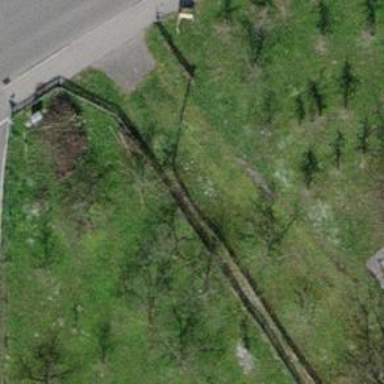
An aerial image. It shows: Unpaved footway.